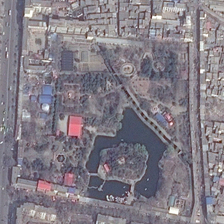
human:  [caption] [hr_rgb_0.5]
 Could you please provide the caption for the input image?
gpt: many buildings are around a park with many green trees and a pond .

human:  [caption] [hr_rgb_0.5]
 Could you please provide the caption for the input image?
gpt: a house is on the island and a ferris wheel is in the park .

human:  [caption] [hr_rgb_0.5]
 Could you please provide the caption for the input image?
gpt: two islands in the lake surrounded by green trees .

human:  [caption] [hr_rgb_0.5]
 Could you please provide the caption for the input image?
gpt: many buildings are around a park with many green trees and a pond .

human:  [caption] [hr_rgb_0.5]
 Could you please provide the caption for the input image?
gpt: two islands in the lake surrounded by green trees .